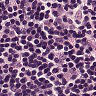
Metastatic tissue present: no